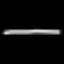
Label: line